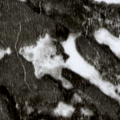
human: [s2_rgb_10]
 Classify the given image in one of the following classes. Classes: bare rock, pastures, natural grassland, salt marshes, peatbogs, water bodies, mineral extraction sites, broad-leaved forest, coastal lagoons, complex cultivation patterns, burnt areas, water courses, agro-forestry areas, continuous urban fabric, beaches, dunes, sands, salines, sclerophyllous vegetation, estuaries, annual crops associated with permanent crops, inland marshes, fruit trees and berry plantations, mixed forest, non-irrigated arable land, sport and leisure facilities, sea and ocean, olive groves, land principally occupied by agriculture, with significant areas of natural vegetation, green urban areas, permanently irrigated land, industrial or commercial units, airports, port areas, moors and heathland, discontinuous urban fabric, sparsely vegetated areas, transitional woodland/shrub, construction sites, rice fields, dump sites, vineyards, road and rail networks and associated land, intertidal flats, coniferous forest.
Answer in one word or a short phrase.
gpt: coniferous forest